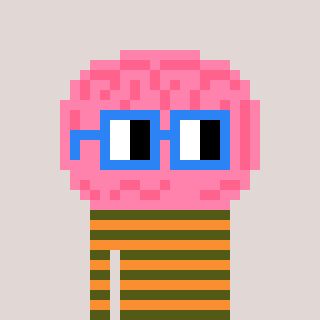
a pixel art character with square blue glasses, a brain-shaped head and a orange-colored body on a warm background